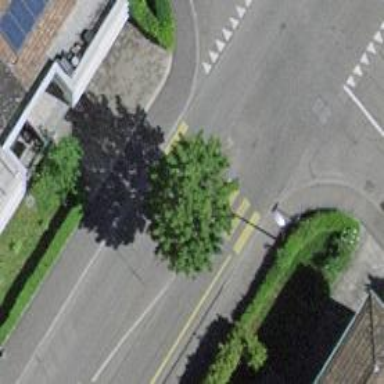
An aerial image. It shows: Zebra crossing on the road.